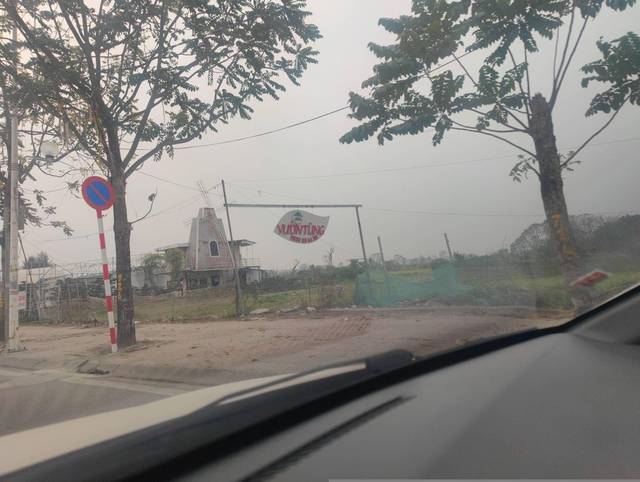
Region: Vietnam
Coordinates: 21.018, 105.913